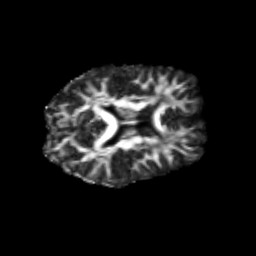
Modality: FA
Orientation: axial
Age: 26
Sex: female
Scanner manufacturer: siemens
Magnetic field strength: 3 T
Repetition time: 3.5 s
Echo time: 0.125 s